Question: I have an NSViewController with 4 NSTableViews inside (View based),

all of them have NSTextFields and I want to call a method for triggering an action after editing each of them called
'''
-(void)controlTextDidEndEditing:(NSNotification *)obj{
NSTextField *textfield = (NSTextField *) [obj object]{}
'''
but for do so, I need to know which NSTableView am I editing, what's the proper way to get that information
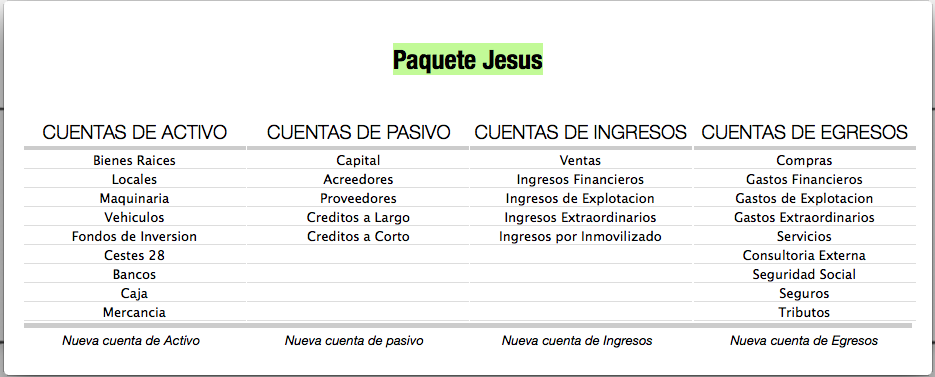
Answer: with this:
'''
-(void)tableViewSelectionIsChanging:(NSNotification *)notification{
MyTableView *tableView = (MyTableView *)[notification object];
if (tableView == _tableView1) { NSLog(@"_tableView1"); }
if (tableView == _tableView2) { NSLog(@"_tableView2"); }
if (tableView == _tableView3) { NSLog(@"_tableView3"); }
if (tableView == _tableView4) { NSLog(@"_tableView4"); }
}
'''